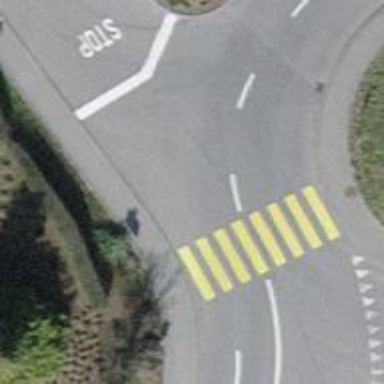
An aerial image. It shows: Zebra crossing on the road.